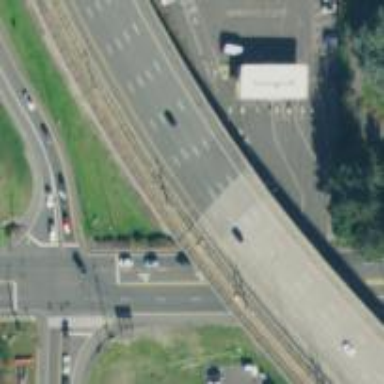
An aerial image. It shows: Bridge for light rail electrified with contact line.